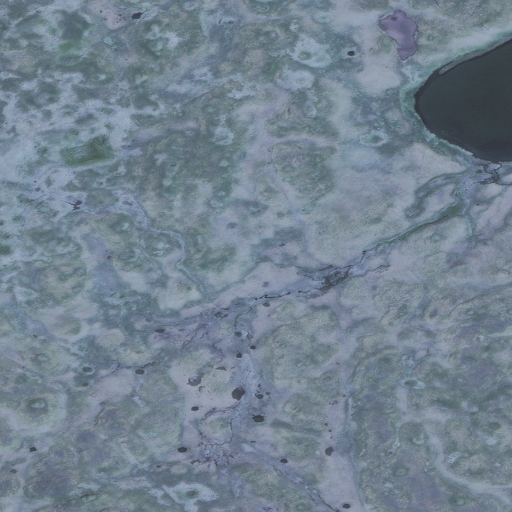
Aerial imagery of ridge(s) in Alaska named Newlin Ridge containing only unknown